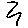
Label: zigzag